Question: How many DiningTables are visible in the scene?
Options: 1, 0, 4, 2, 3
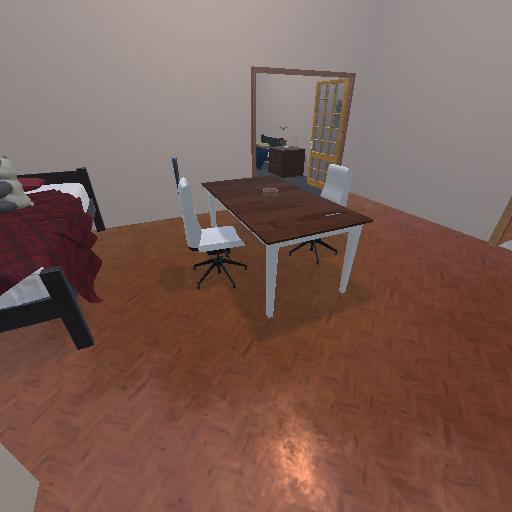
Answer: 1